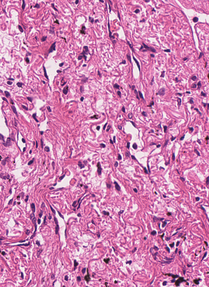
Tumor epithelial tissue: no
Tumor-associated stroma tissue: yes
Normal tissue: no